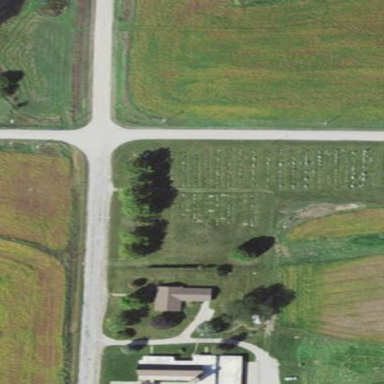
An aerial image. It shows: Cemetery.